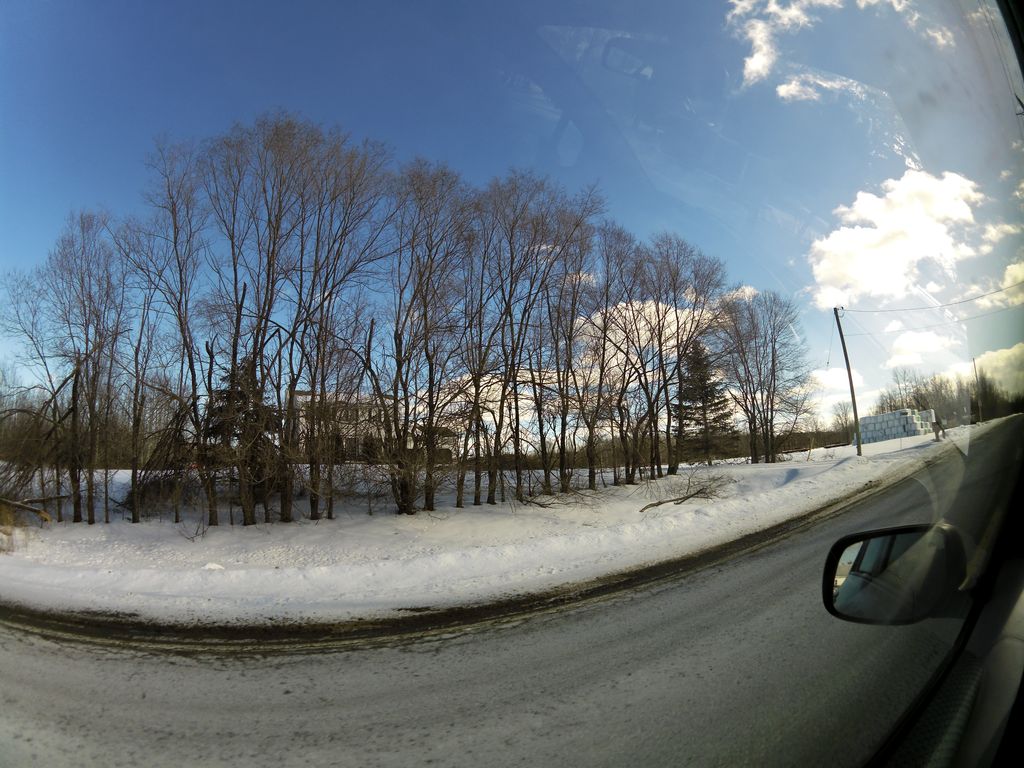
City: ottawa-gatineau